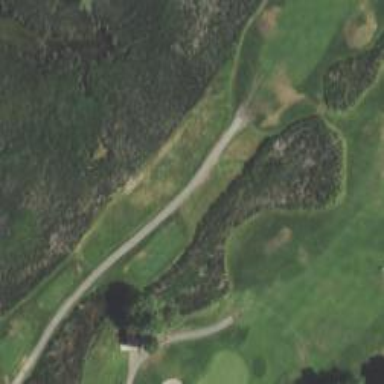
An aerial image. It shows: Path designated for golf carts.